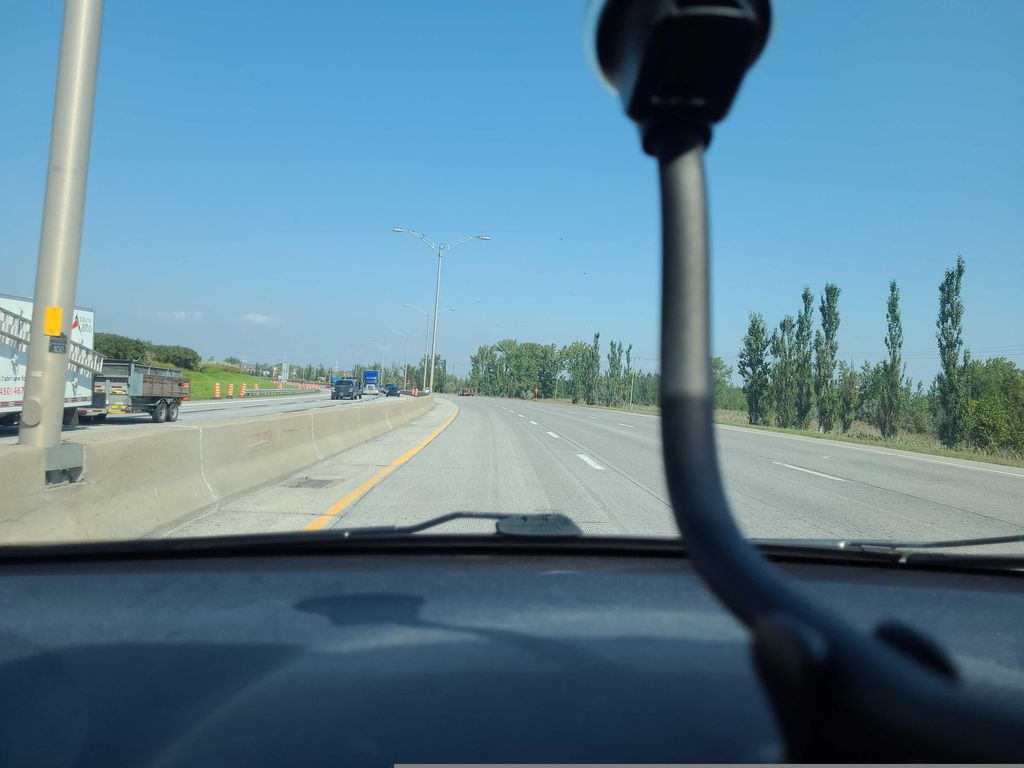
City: montreal